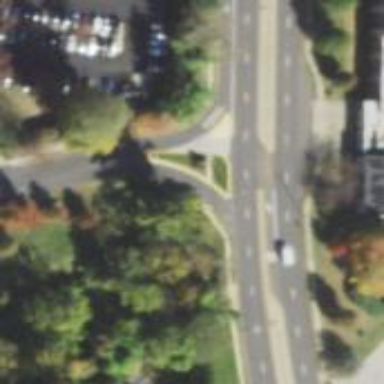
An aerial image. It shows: Unmarked crossing on the road.